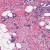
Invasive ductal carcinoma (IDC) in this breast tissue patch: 1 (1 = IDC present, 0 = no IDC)